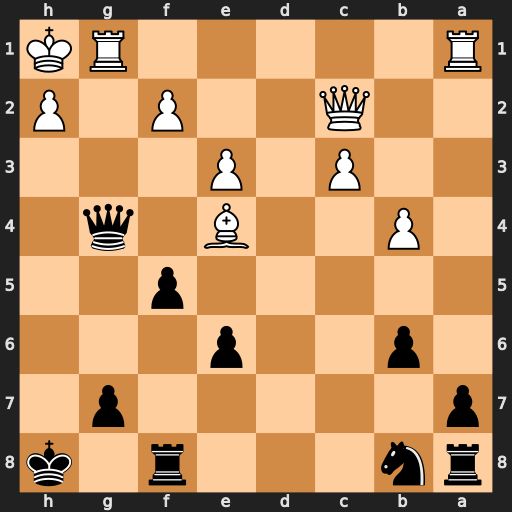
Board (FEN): rn3r1k/p5p1/1p2p3/5p2/1P2B1q1/2P1P3/2Q2P1P/R5RK
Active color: b
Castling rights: -
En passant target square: -
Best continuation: Qxe4+ Qxe4 fxe4